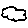
Label: cloud